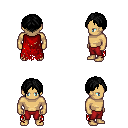
a pixel art fantasy rpg character, male body template, human, tanned skin, red tattered cape, red pants, black parted hairstyle, four views (front, back, left, right), 2x2 character sprite sheet, small pixel art, hard edges, no anti-aliasing